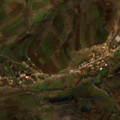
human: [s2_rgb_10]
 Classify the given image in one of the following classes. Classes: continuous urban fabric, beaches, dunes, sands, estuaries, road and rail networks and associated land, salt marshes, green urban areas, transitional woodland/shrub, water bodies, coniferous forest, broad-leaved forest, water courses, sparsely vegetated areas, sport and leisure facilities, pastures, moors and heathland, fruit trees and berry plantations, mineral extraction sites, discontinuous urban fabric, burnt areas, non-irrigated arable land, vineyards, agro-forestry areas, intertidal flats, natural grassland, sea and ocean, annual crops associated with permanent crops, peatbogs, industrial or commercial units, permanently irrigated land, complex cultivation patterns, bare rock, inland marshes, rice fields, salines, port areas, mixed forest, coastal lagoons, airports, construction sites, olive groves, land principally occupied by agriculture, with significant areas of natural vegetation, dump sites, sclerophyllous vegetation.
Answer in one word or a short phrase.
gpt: discontinuous urban fabric, non-irrigated arable land, complex cultivation patterns, land principally occupied by agriculture, with significant areas of natural vegetation, transitional woodland/shrub